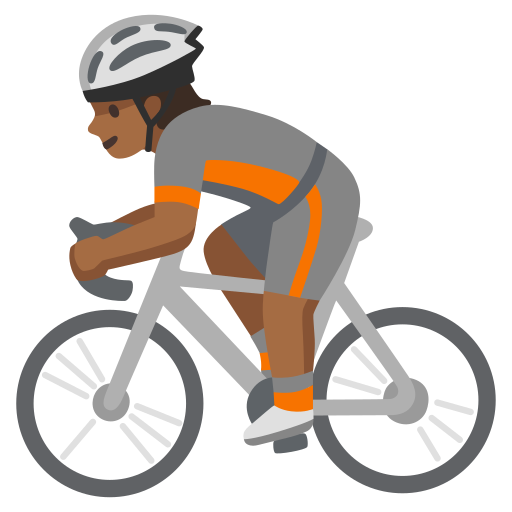
Emoji: 🚴🏾